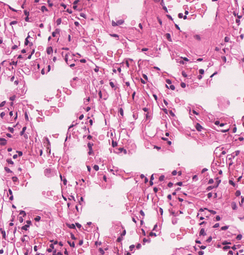
Tumor epithelial tissue: no
Tumor-associated stroma tissue: no
Normal tissue: yes